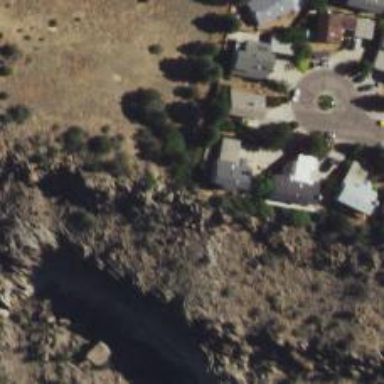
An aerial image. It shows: Natural cliff.